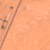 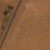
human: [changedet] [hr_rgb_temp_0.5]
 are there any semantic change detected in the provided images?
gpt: Nothing has changed.